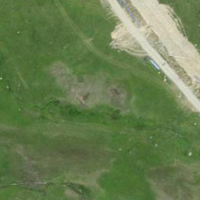
EUNIS habitat code: 26
Species observed at this site:
Cyaniris semiargus